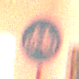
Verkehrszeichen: Radweg
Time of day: Night
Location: Outdoor (Urban)
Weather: Overcast
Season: Winter
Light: Artificial